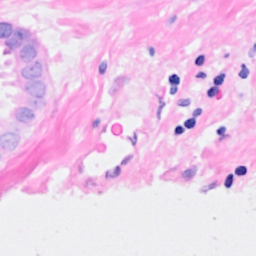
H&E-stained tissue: Breast